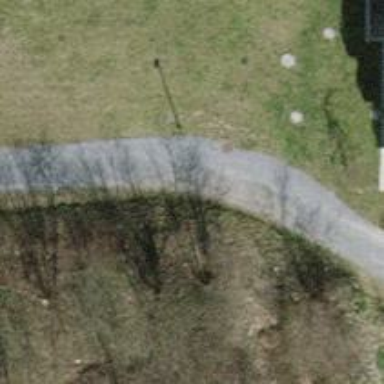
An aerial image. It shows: Compacted path.